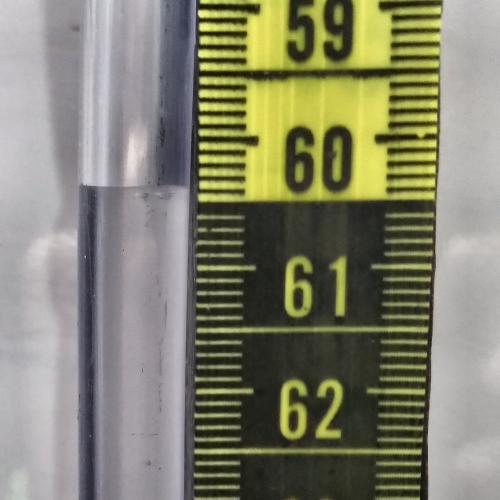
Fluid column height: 60.4 cm